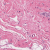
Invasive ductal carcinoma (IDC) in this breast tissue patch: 0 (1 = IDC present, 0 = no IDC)